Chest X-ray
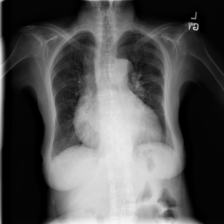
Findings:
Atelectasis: negative
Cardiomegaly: positive
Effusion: negative
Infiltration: negative
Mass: negative
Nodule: negative
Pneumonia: negative
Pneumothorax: negative
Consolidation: negative
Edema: negative
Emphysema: negative
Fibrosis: negative
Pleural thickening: negative
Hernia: negative